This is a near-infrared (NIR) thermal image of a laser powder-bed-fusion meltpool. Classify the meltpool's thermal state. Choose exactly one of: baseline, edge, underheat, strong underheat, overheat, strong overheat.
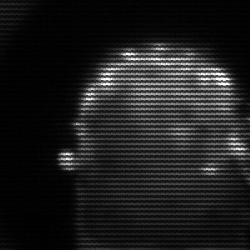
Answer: baseline